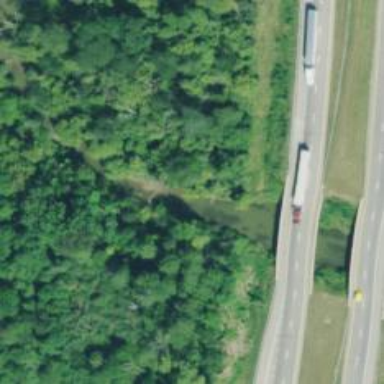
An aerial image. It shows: Culvert tunnel passing under river.